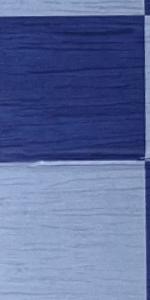
Label: Empty